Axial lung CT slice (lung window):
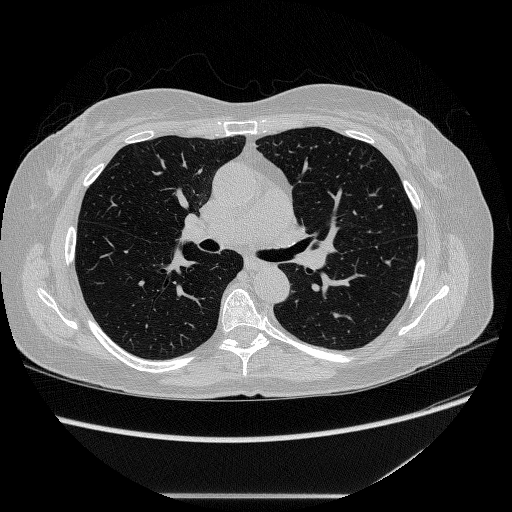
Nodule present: no